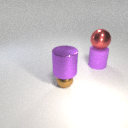
large purple rubber cylinder to the right of small brown metal sphere